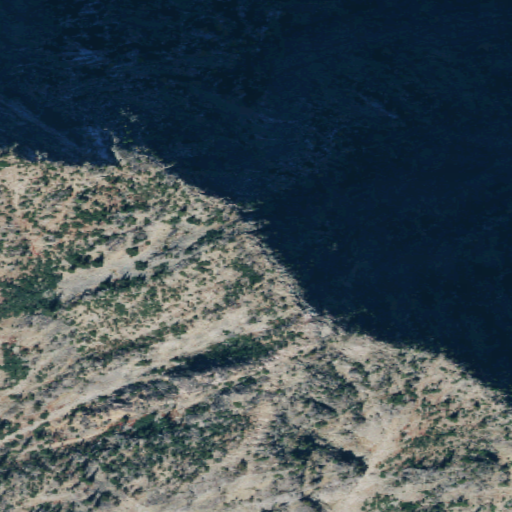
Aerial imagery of mountain in Washington named Lincoln Butte containing grassland, shrub, evergreen forest, and barren land